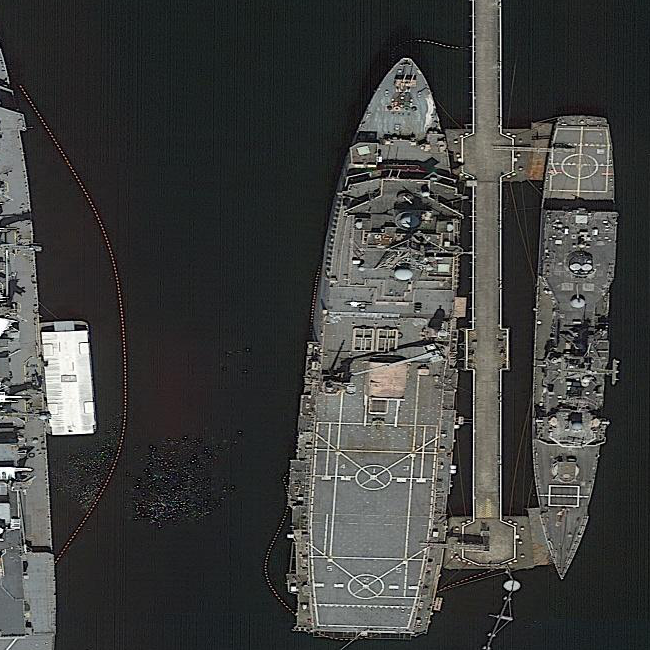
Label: combat